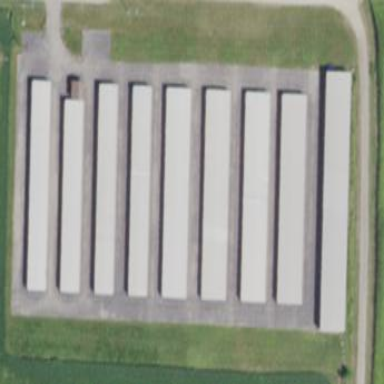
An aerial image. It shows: Industrial area used for storage.